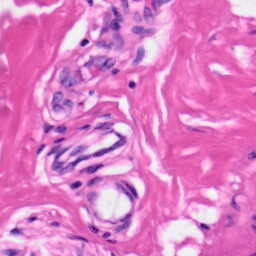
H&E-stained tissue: Skin